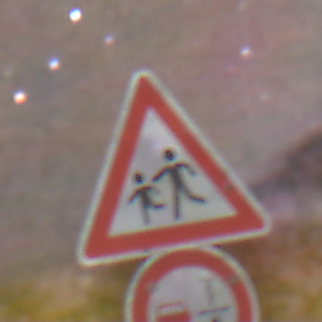
Verkehrszeichen: KinderRechts
Zusatzzeichen unten: VerbotUeberholenEinspurigeFahrzeuge
Umgebung: Outdoor, Nature
Tageszeit: Night
Wetter: Clear
Licht: Natural
Jahreszeit: NotSpecified
Kontrast: LowContrast